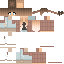
A female human skin with pale skin, wearing brown long hair dressed in a blue hoodie and brown pants, featuring a closed mouth.